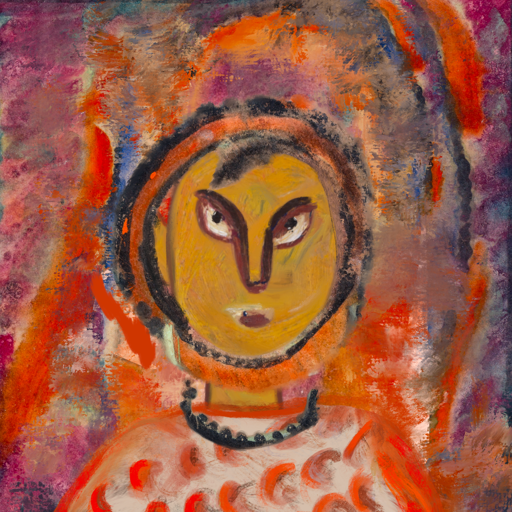
Background: Experience, Head And Neck Front: After_Raid, Face Front: After_Raid, Bust: Rupkatha, Hair Front: Childish, Head Accessory: Blank, Second Necklace: Blank, Necklace: Childish, Baby: Blank